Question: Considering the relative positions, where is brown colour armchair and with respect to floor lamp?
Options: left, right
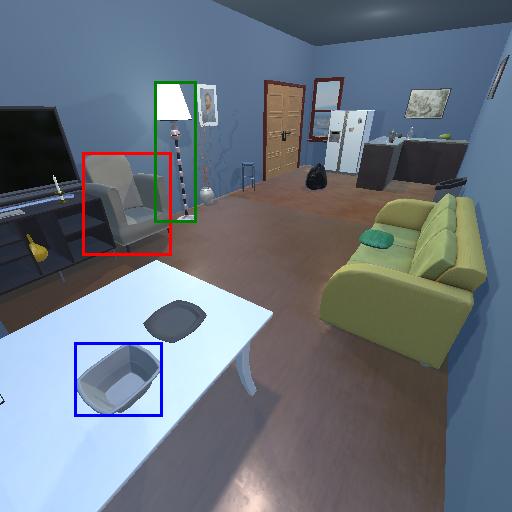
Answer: left